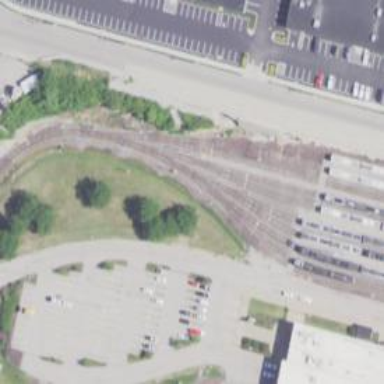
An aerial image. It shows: Light rail service yard with electrified contact lines.